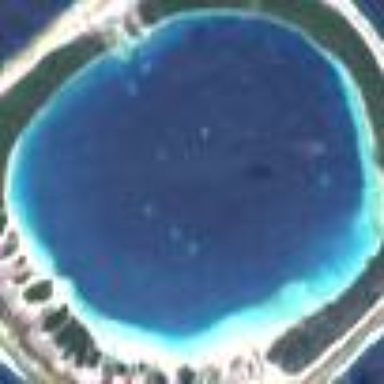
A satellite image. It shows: Atoll with natural water lagoon.